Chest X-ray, PA view. Patient: 50 years old, sex F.
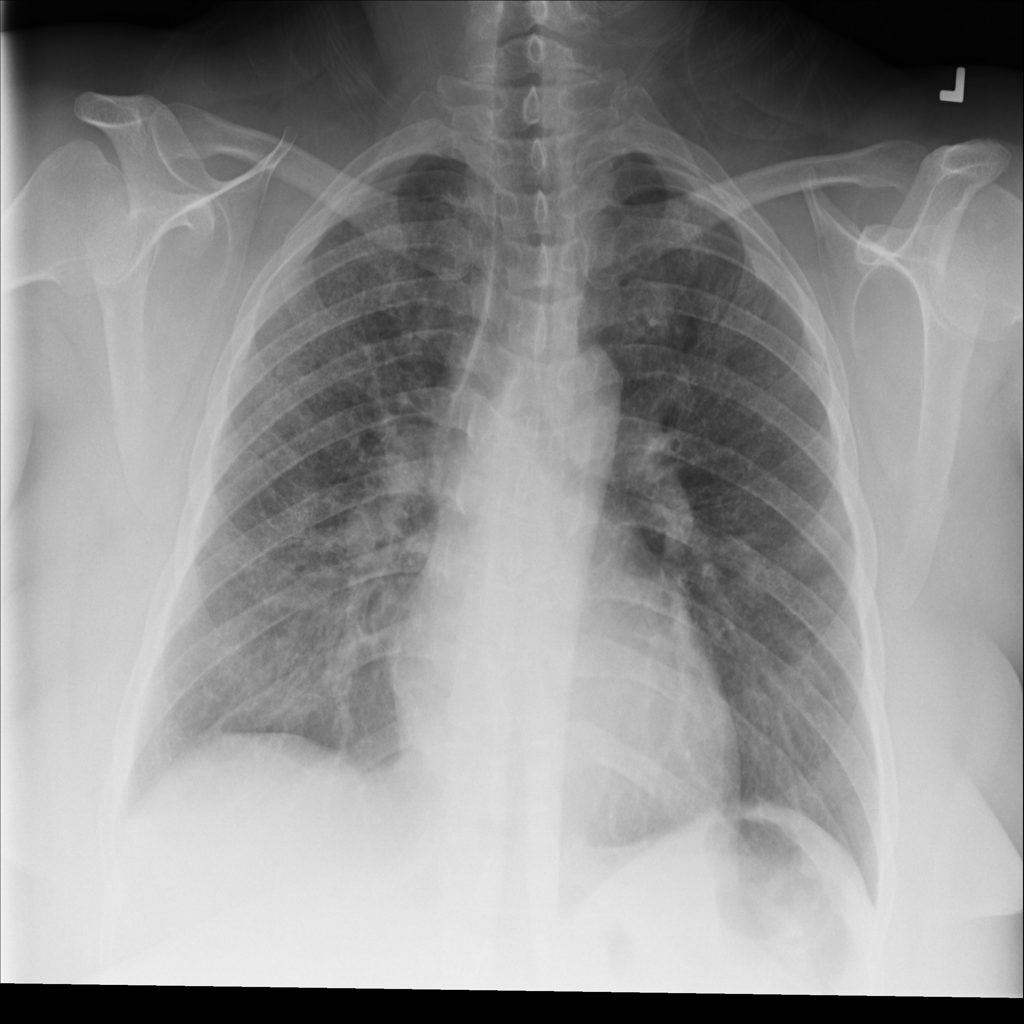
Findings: Infiltration, Nodule, Pleural_Thickening